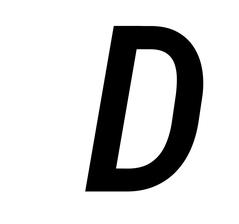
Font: Roboto-Italic_Condensed_Medium_Italic